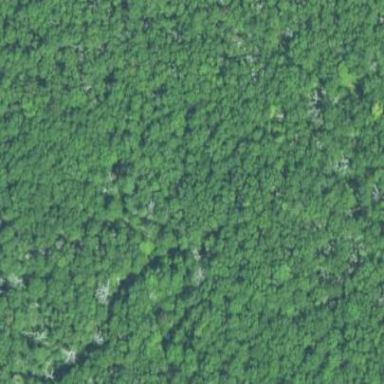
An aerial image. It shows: Mixed leaf woodland.